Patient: sex F, age 31
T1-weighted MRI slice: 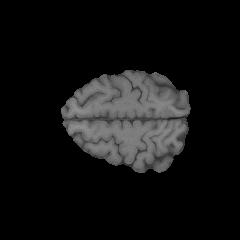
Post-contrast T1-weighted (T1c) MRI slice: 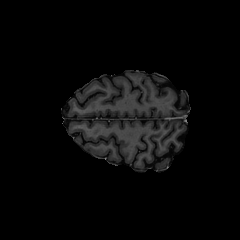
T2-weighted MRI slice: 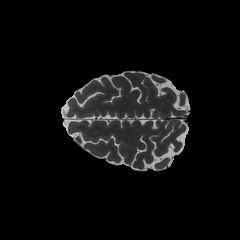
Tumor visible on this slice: no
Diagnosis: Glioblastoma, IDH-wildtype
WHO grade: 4